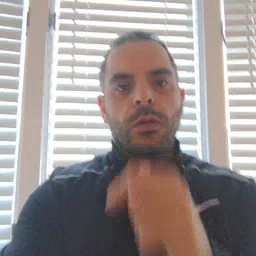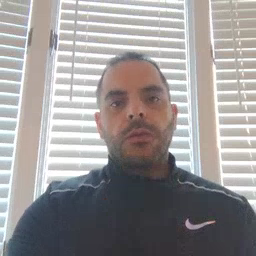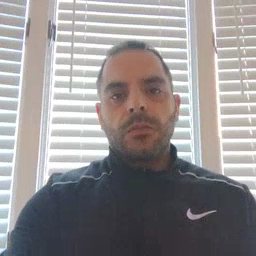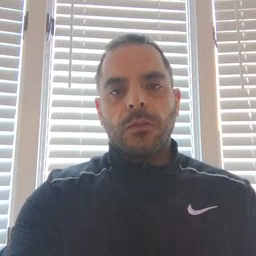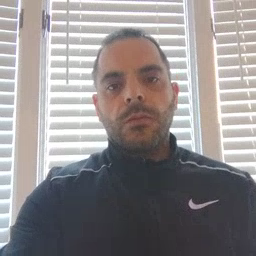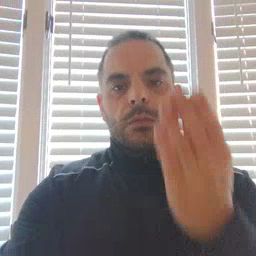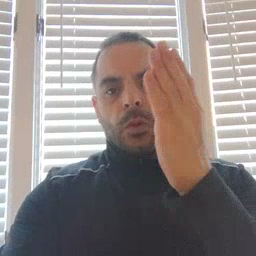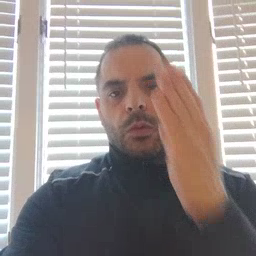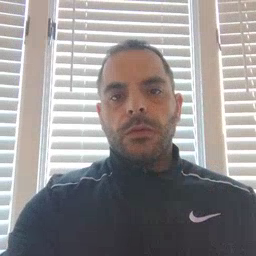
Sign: blue